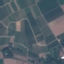
Land use / land cover class: PermanentCrop